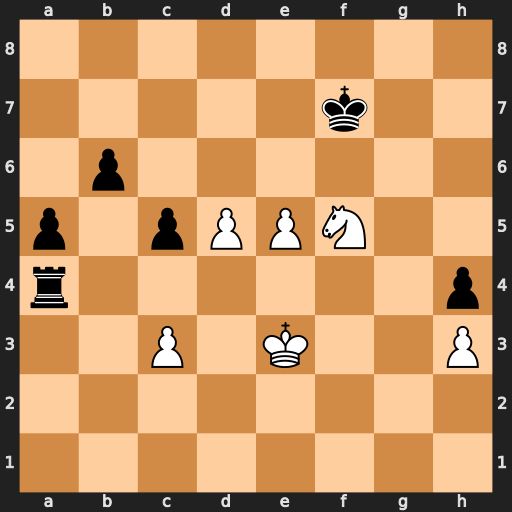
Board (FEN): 8/5k2/1p6/p1pPPN2/r6p/2P1K2P/8/8
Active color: w
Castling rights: -
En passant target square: -
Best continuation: e6+ Ke8 d6